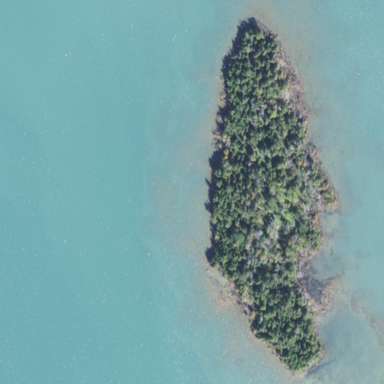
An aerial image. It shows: Islet.